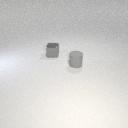
small gray rubber cylinder to the right of small gray metal cube